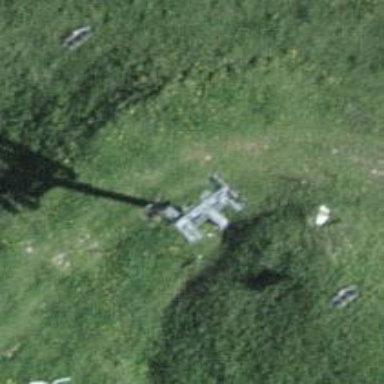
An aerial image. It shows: Pylon for aerialway.